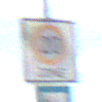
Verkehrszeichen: BeginnZone20
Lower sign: SackgasseRadverkehrFussgaengerDurchlaessig
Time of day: Midday
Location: Outdoor (Nature)
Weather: PartlyCloudy
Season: NotSpecified
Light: Natural